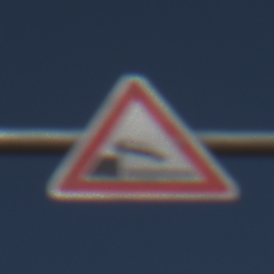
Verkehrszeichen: Ufer
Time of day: MorningAfternoon
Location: Outdoor (Nature)
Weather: Clear
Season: NotSpecified
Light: Natural